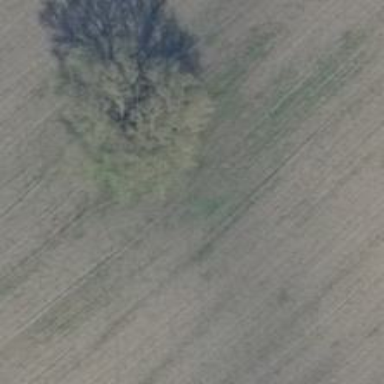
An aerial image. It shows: Single tag "natural: tree."